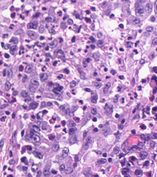
Tumor epithelial tissue: yes
Tumor-associated stroma tissue: no
Normal tissue: no